Chest X-ray. View position: AP
Patient age: 25
Patient sex: M
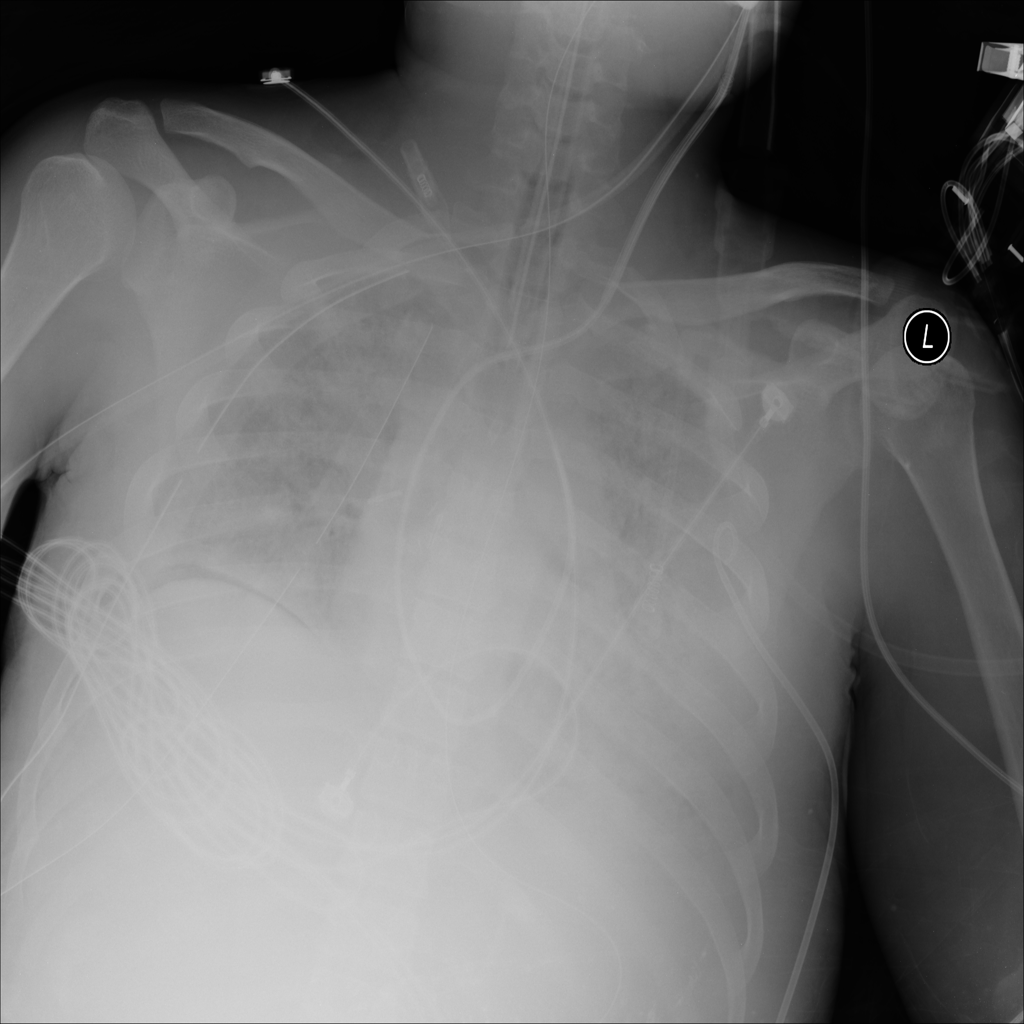
Finding: Pneumothorax